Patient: sex F, age 58
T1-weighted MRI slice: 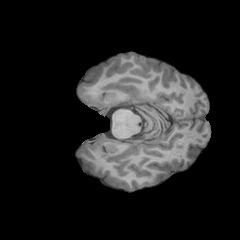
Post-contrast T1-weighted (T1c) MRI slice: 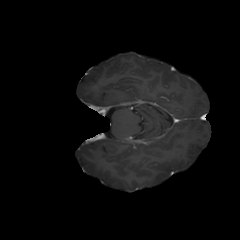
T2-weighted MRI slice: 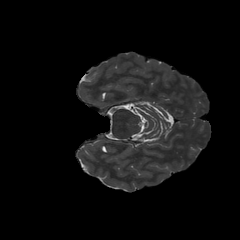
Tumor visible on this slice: no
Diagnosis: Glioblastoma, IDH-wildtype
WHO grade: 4